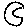
Label: moon